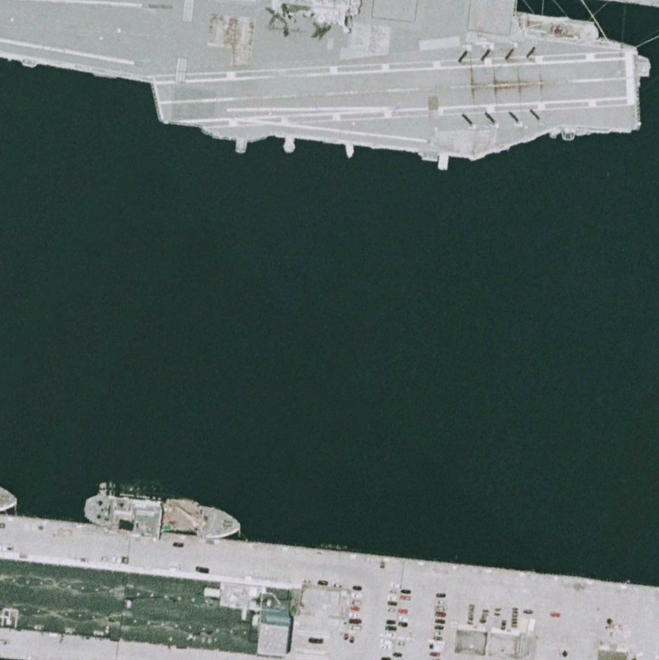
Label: aircraft_carrier